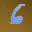
Label: 6